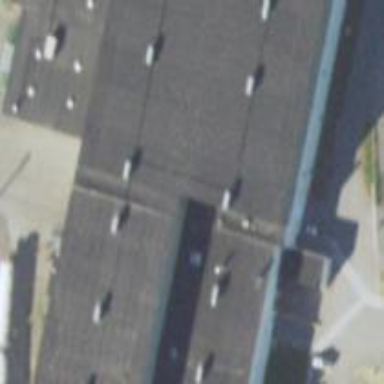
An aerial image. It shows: Industrial building.